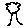
Label: tree